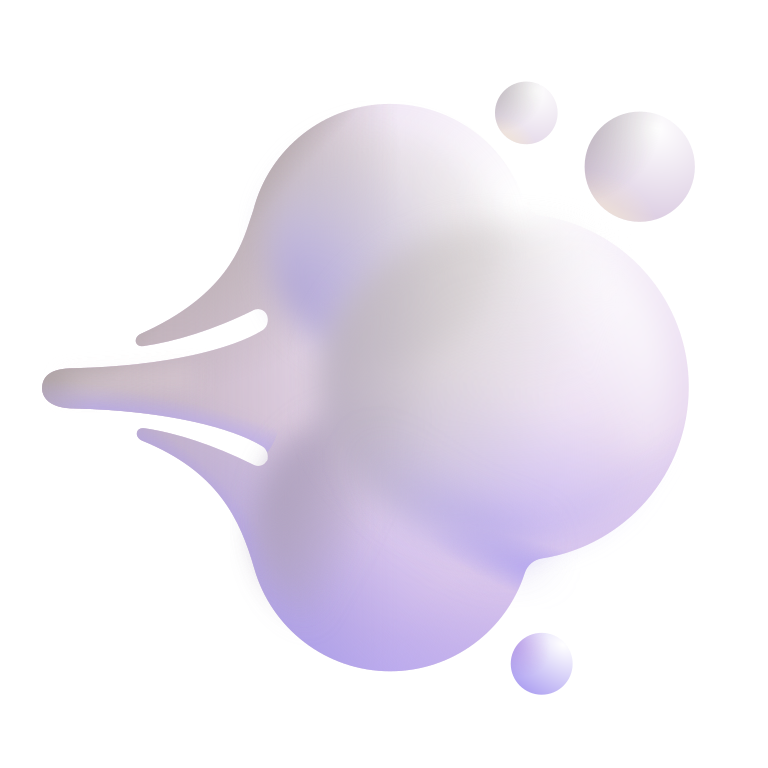
dashing away color